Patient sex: M
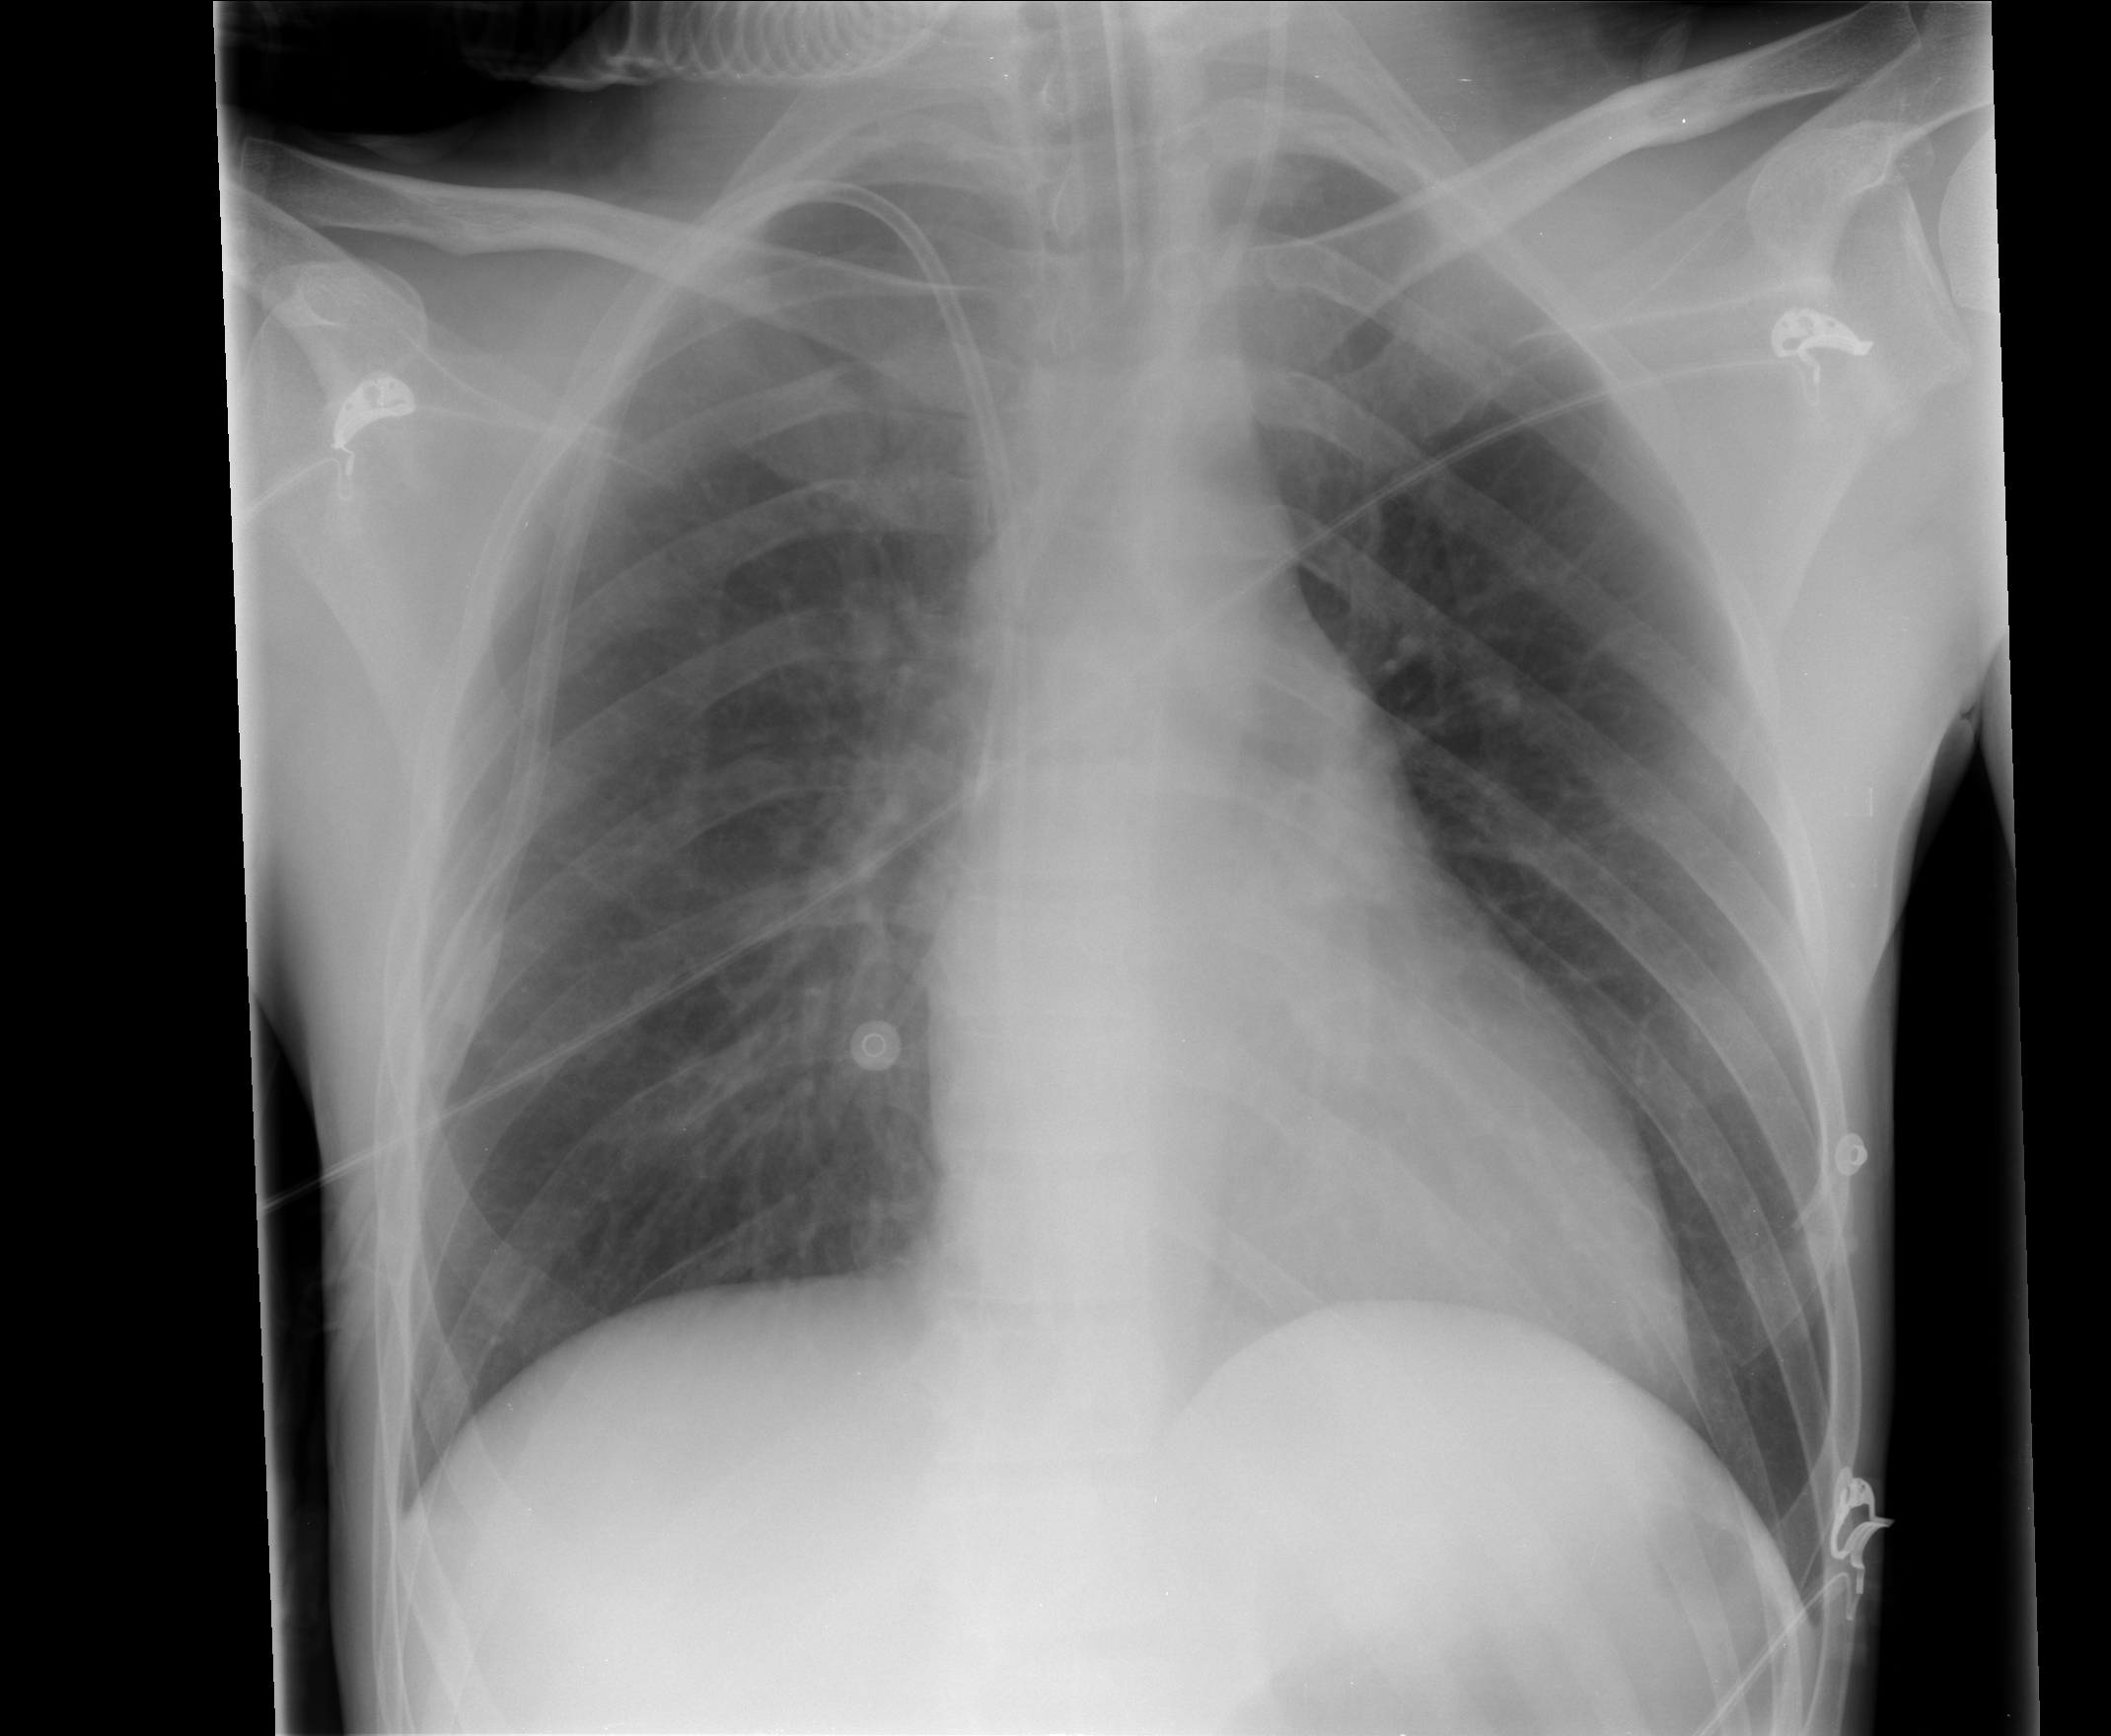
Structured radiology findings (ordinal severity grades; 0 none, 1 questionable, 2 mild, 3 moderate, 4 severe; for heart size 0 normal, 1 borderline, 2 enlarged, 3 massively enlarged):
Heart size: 0
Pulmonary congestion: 0
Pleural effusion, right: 0
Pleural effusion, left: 0
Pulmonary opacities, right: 2
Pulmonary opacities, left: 0
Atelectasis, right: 0
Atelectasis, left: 0